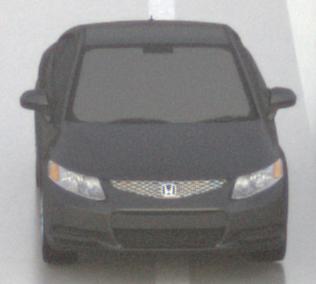
Make: Honda
Model: Civic Limousine 1.8
Detailed model: Civic (IX) Limousine
Model produced from: 2014/05
Model produced until: 2017/06
Doors: 4
Color: gray
Road condition: wet road
Daytime: sunrise or sunset
Contrast: low contrast